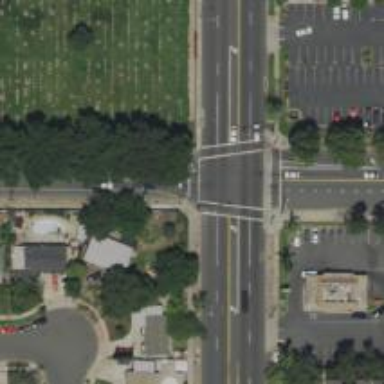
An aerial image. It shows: Marked road crossing.